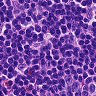
Metastatic tissue present: no